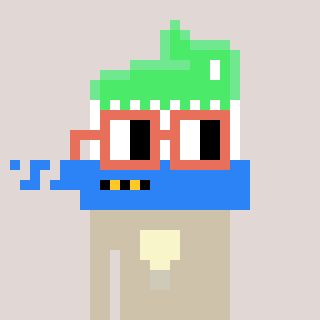
a pixel art character with square orange glasses, a toothbrush-shaped head and a bege-colored body on a warm background